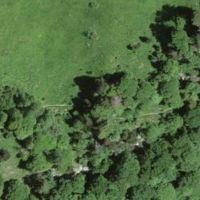
EUNIS habitat code: 23
Species observed at this site:
Calluna vulgaris